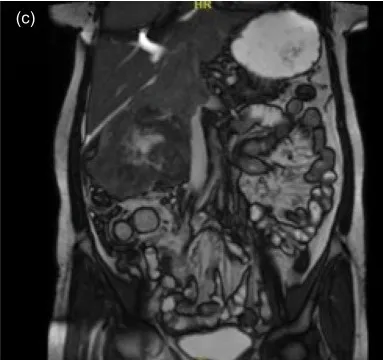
(c) Plain MRI abdomen coronal section (Case 3) showing well-defined lobulated mass lesion with IVC thrombosis extending into the suprarenal IVC, below the diaphragm.
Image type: radiology (mri)